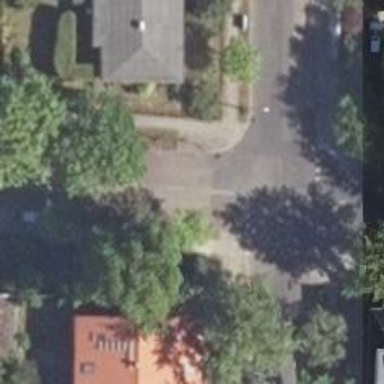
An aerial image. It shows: Footway along the road.